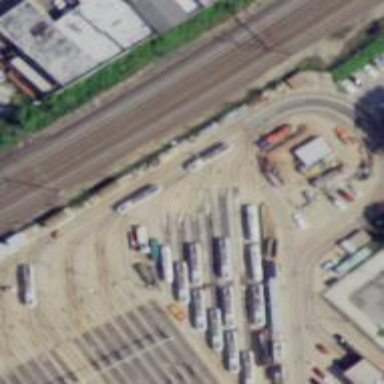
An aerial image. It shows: Tram railway yard with electrified contact line.